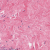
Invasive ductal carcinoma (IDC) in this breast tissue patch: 0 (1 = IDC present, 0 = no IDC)